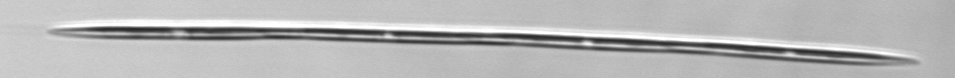
Label: Pseudo-nitzschia